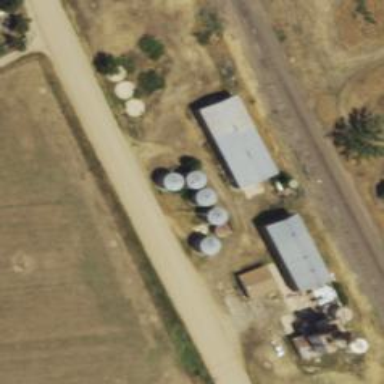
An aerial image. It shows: Silo.